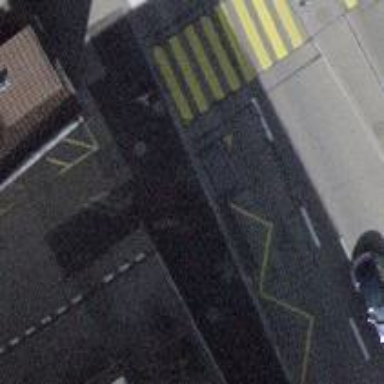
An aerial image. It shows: Bollard.